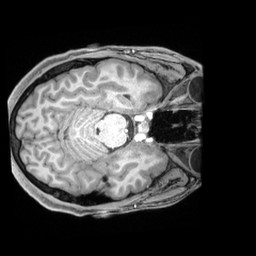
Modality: T1w
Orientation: axial
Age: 26
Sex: male
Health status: ill
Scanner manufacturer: siemens
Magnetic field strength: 3 T
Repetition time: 2.2 s
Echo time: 0.00218 s